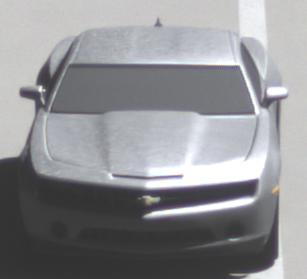
Make: Chevrolet
Model: Camaro Cabriolet 6.2 V8
Detailed model: Camaro (V) Coupé
Model produced from: 2011/09
Model produced until: 2014/02
Doors: 2
Color: white
Road condition: dry road
Daytime: midday
Contrast: medium contrast